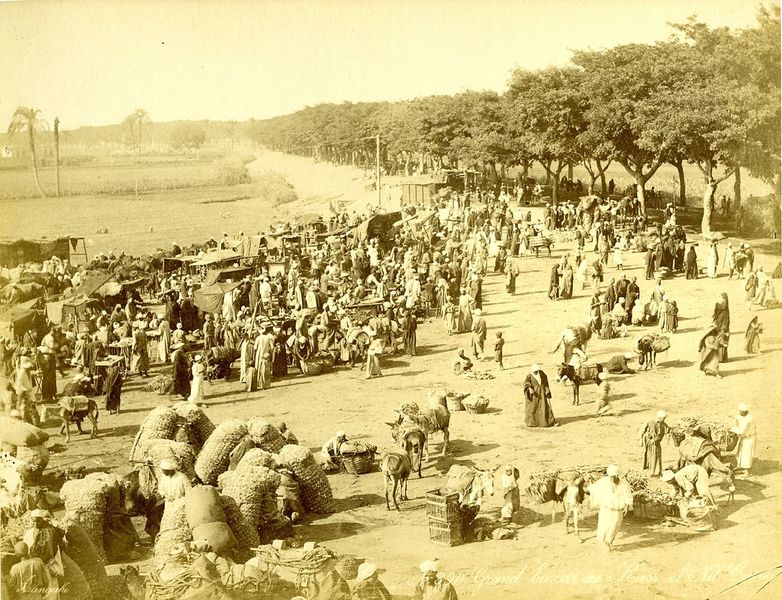
Titel: No.390 Grand bazar au Kasr-el-Nil Caire
Künstler: George Zangaki
Standort: Hamburg
Institution: Museum für Kunst und Gewerbe Hamburg
Schlagwörter: tier, mensch, esel, markt, foto, fotografie, photographie, photo, basar, albumin, lichtbild, reisefotografie, historische, schwarzweißpositivverfahren, silbersalzverfahren, schwarzweißfotografie, gebäude, örtlichkeit, straße, stätte, reisephotographie, albuminpapier